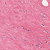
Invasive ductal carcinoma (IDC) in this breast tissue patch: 0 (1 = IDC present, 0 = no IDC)